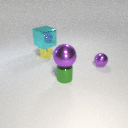
small purple metal sphere to the right of small yellow metal cylinder